Brain MRI, t2w sequence, axial 2D slice.
Patient: age 51, sex F, weight 95 kg, height 1.95 m
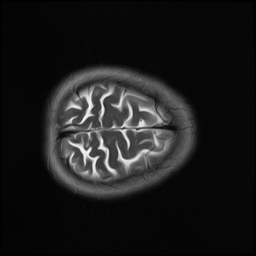